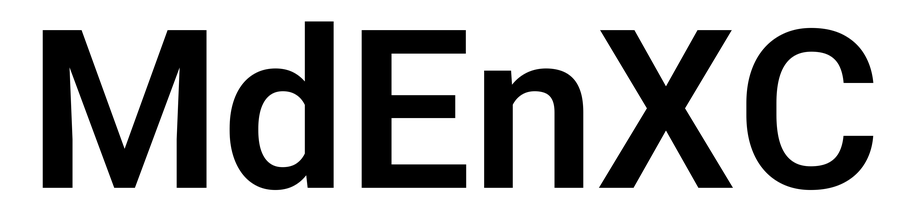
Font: Roboto_SemiBold